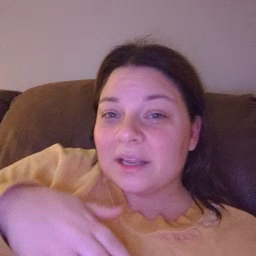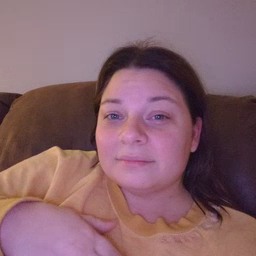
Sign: elephant